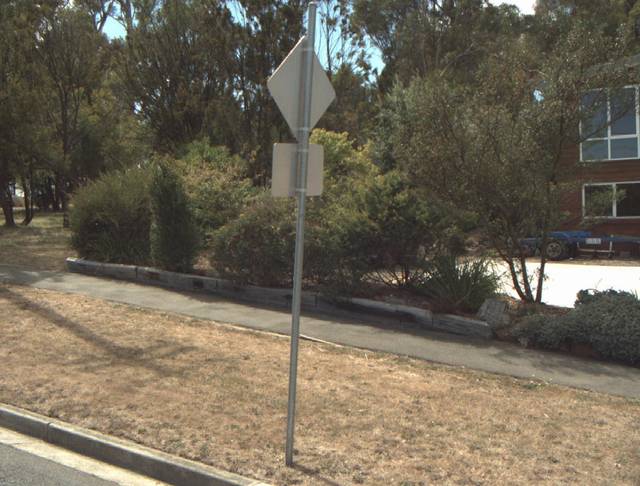
Region: Australia
Coordinates: -41.455, 147.124